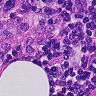
Metastatic tissue present: no